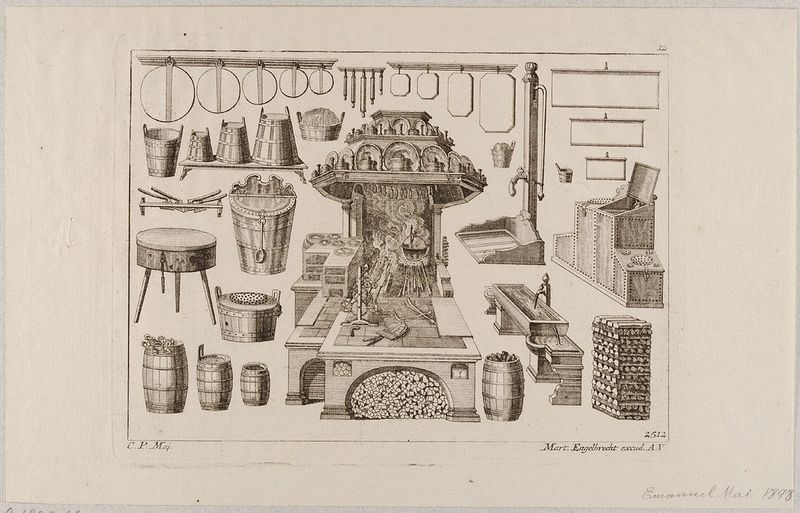
Titel: Kücheneinrichtung
Künstler: Jeremias Wachsmuth
Standort: Hamburg
Institution: Museum für Kunst und Gewerbe Hamburg
Schlagwörter: weiß, holz, schwarz, tisch, ofen, grafik, graphik, löffel, fotografie, photographie, truhe, becken, druckgraphik, druckgrafik, radierung, stich, fass, stapel, hahn, kupferstich, gefäße, tonne, feuerstelle, herd, hausrat, pumpe, reproduktionen, druckerzeugnisse, behälter, möbel, küche, küchengeräte, ornamentstich, vorlageblätter